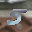
Label: 5